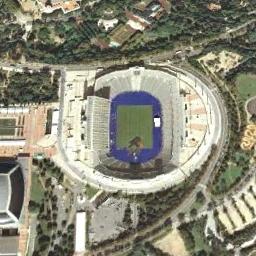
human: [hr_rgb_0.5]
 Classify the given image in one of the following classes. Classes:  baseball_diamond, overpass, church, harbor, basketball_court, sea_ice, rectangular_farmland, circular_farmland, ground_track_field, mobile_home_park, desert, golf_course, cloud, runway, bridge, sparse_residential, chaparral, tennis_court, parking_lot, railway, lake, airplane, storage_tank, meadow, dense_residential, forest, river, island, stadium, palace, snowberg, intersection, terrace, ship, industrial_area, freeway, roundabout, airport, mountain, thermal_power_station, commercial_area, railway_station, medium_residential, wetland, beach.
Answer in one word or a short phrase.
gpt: stadium